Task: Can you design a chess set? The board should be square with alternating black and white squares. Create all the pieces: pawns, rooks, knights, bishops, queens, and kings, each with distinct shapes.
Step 83:
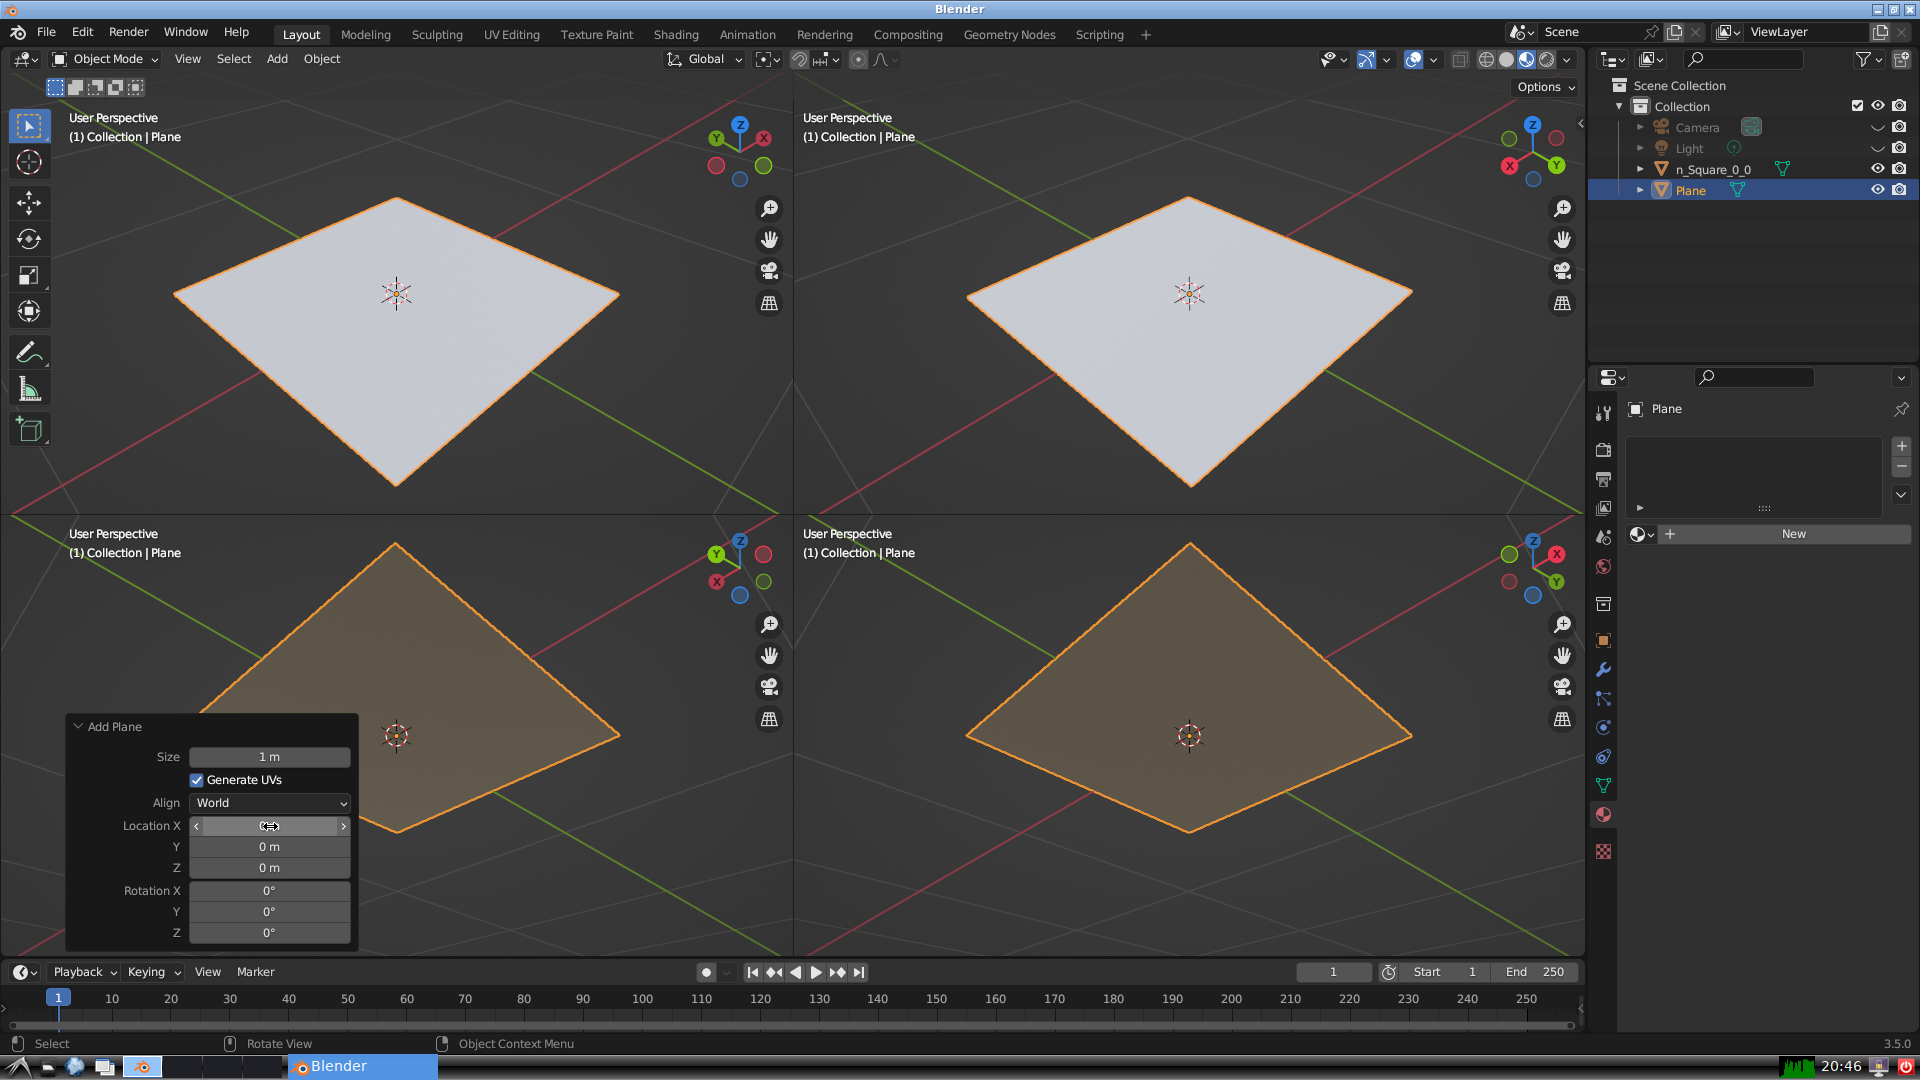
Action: {"mouse_move": [270, 846]}